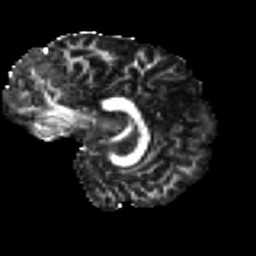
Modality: FA
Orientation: sagittal
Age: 27
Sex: female
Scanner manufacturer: ge
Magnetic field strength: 3 T
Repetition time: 7.8 s
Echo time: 0.0606 s